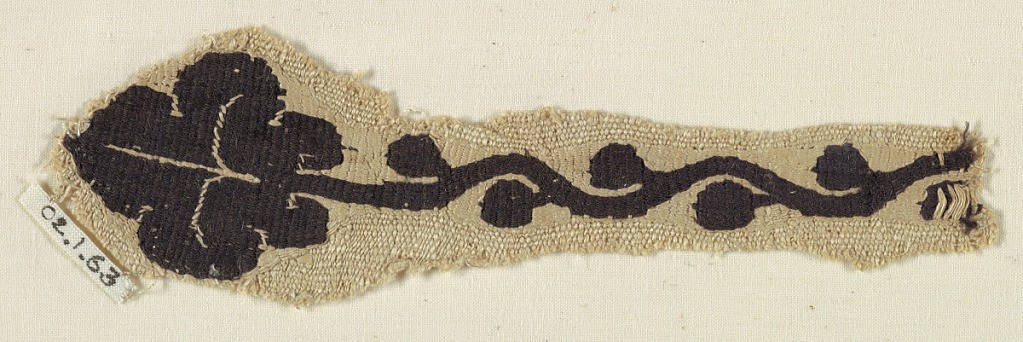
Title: Fragment
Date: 3rd–4th century
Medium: Medium:Warp: S-spun linen. Wefts; S-spun linen, S-spun wool../ Technique: slit tapestry with supplementary weft wrapping,
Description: Leaf with volutes at the end of a curving stem.